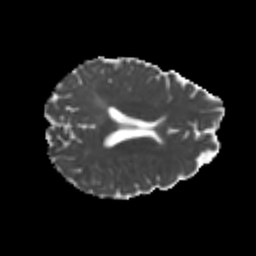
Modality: MD
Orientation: axial
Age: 24
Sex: female
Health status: healthy
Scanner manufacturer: philips
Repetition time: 7.385 s
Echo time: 0.08599 s